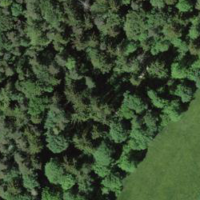
EUNIS habitat code: 44
Species observed at this site:
Lonicera acuminata
Filipendula ulmaria